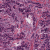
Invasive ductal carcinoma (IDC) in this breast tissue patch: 1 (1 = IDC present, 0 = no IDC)